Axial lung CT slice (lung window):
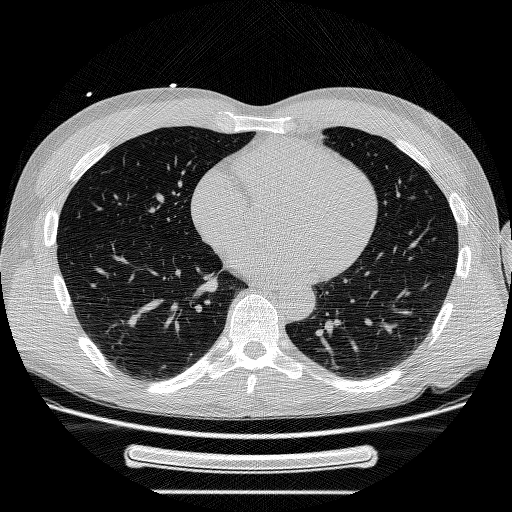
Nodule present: no